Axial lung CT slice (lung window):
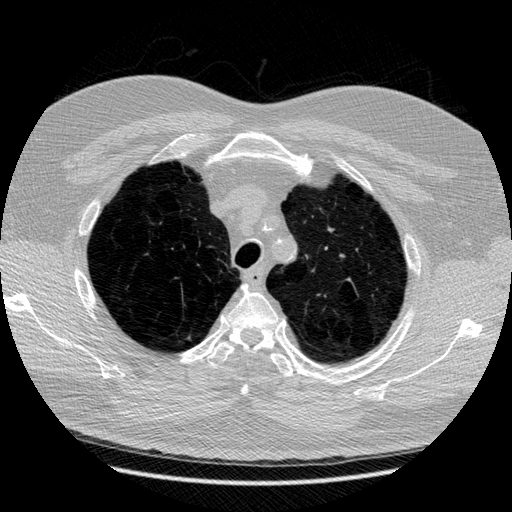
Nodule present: no